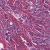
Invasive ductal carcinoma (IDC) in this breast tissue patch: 1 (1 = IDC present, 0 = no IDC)